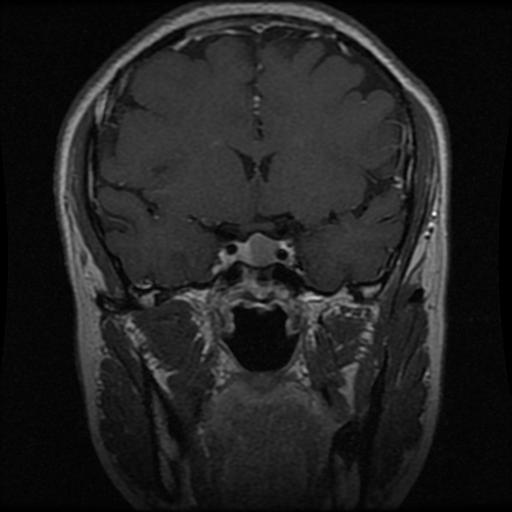
Label: pituitary